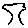
Label: tree